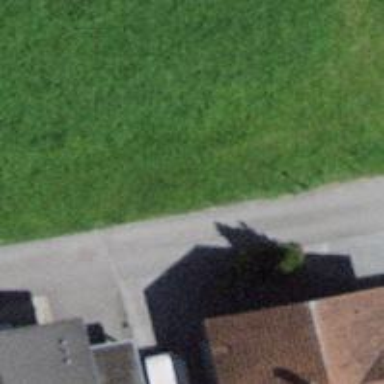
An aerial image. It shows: Driveway.